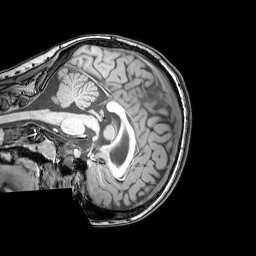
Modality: T1w
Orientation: sagittal
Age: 20
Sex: female
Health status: healthy
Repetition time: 0.081 s
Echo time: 0.037 s